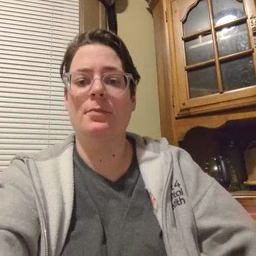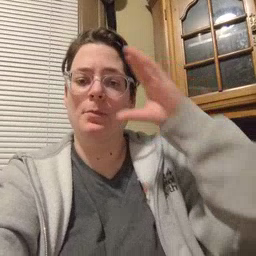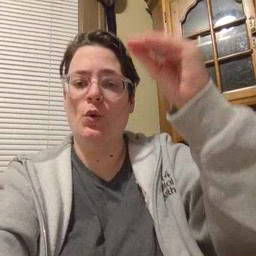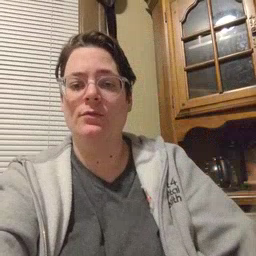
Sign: boy